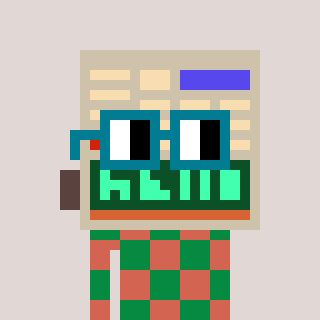
a pixel art character with square dark green glasses, a calculator-shaped head and a peachy-colored body on a warm background